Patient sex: M
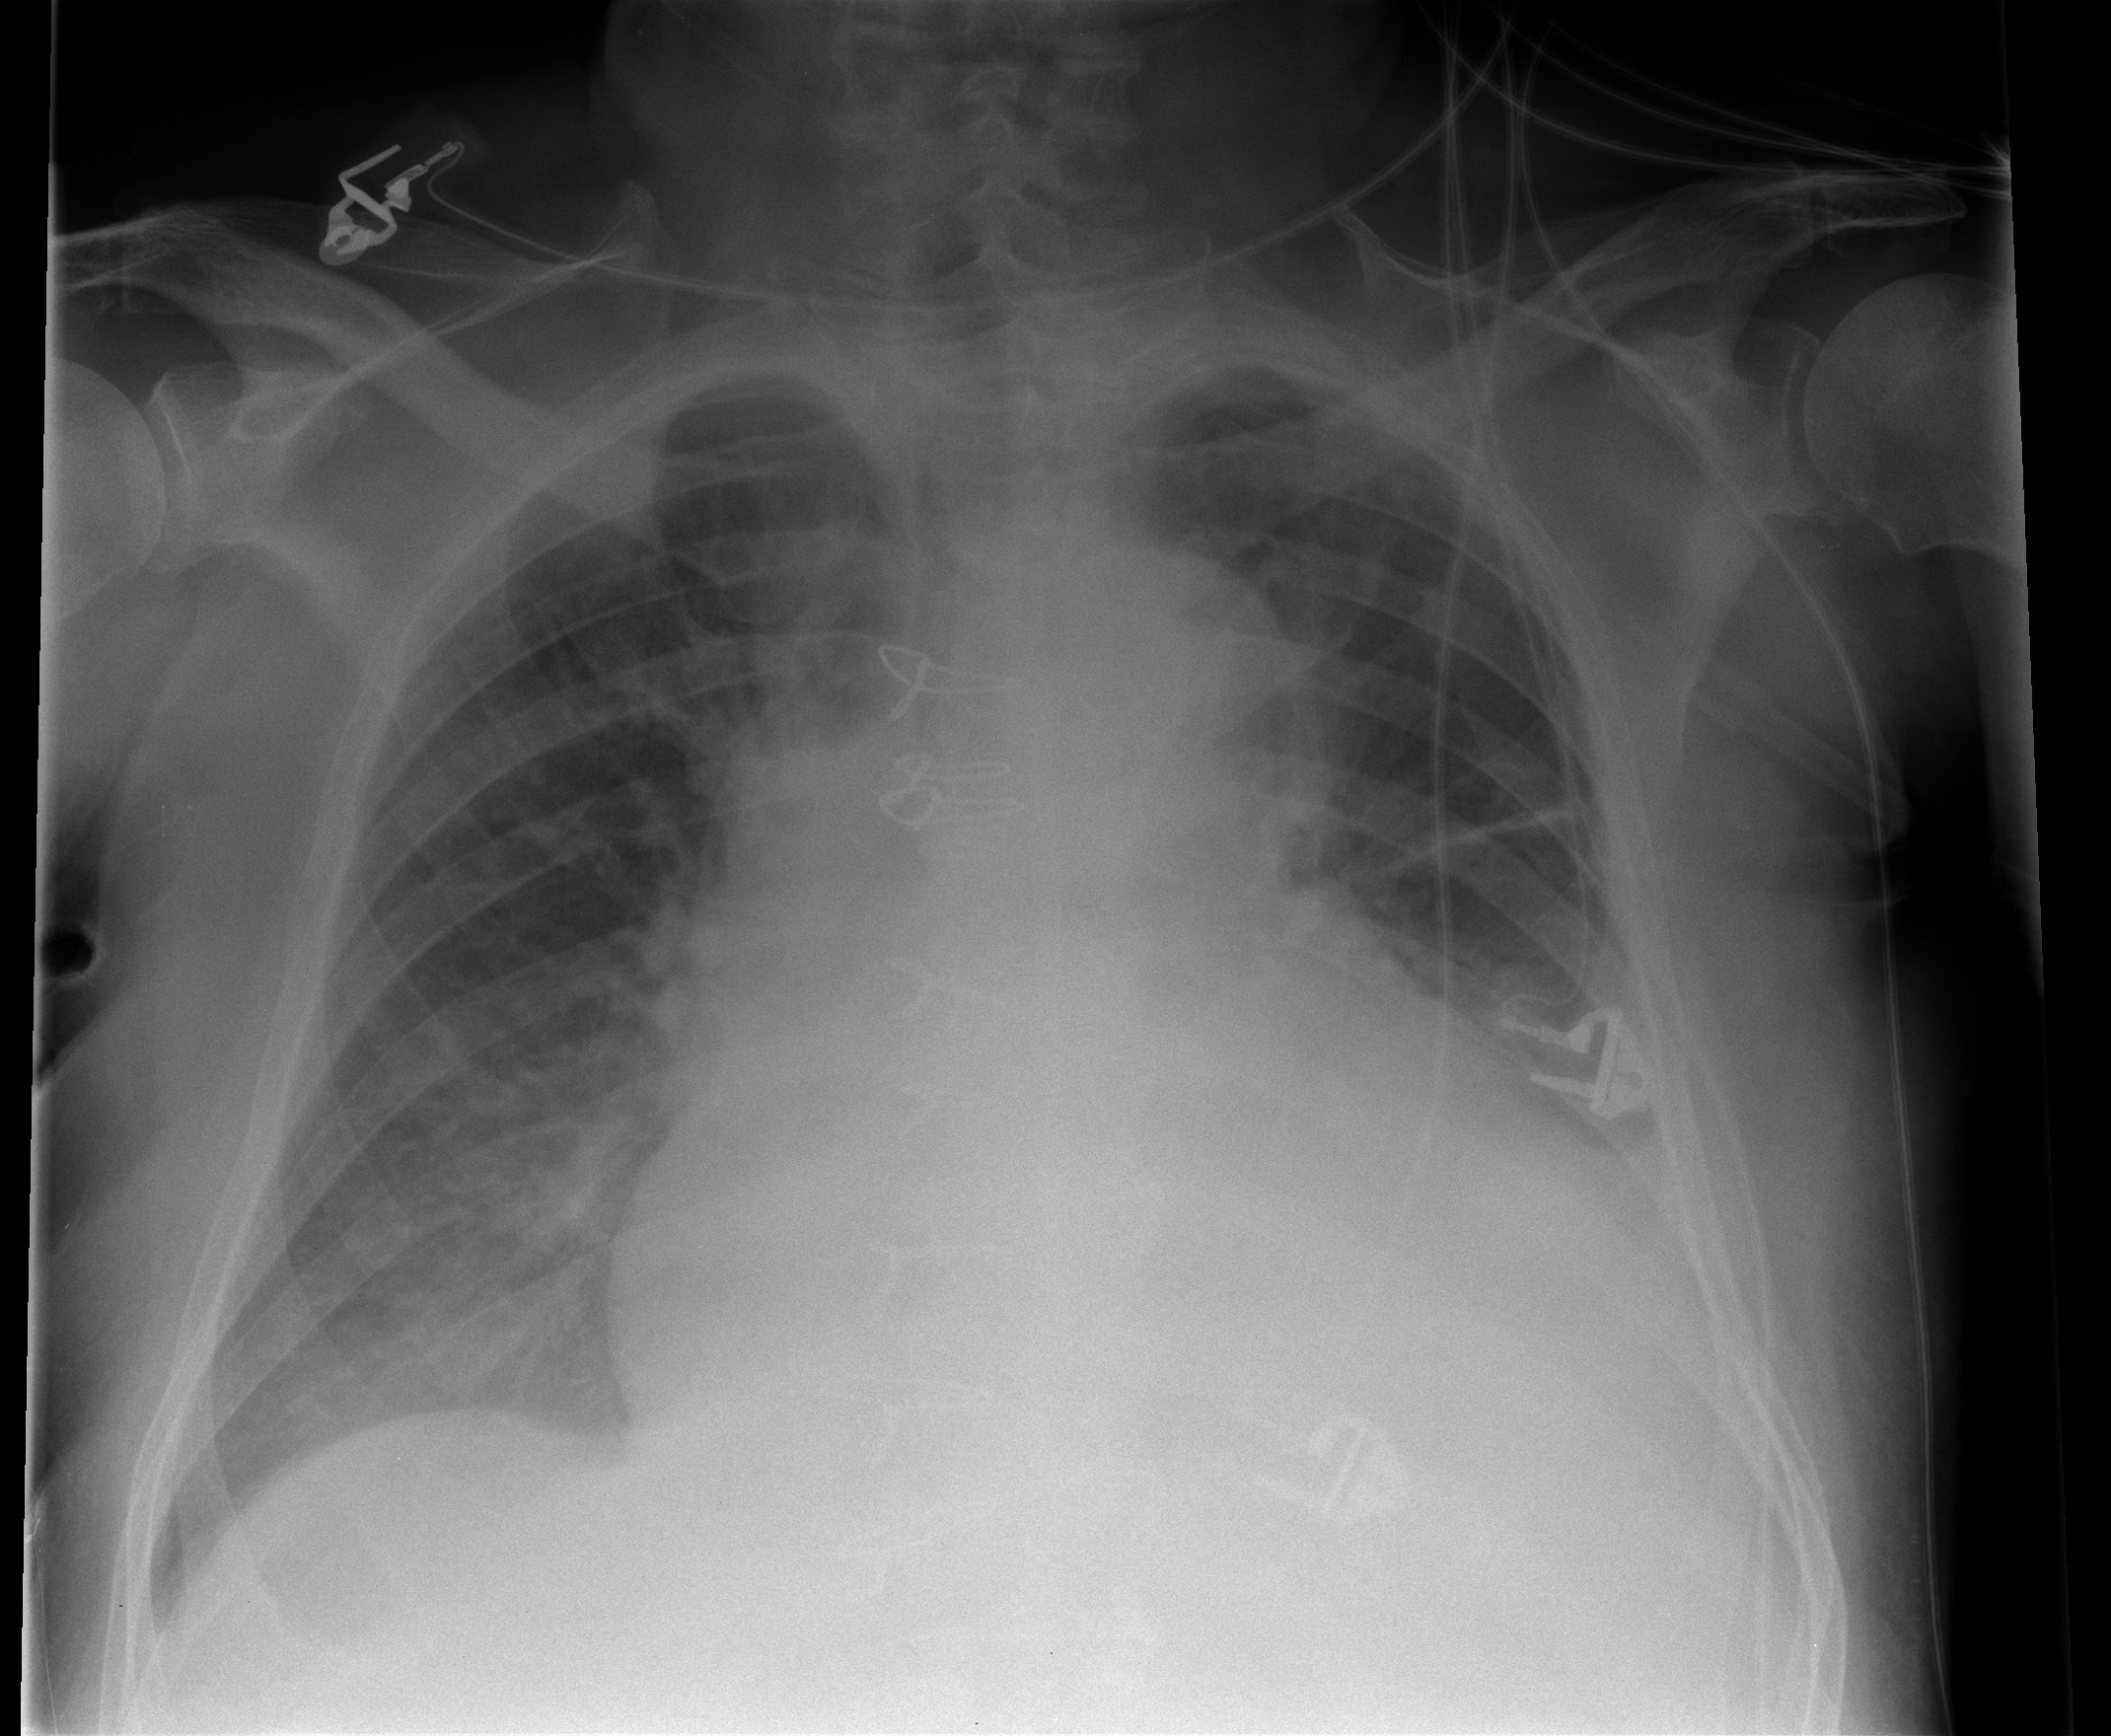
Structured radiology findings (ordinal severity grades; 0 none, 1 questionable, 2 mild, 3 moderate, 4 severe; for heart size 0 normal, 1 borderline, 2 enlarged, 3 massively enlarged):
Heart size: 3
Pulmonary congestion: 3
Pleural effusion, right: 1
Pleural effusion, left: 2
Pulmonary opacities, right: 0
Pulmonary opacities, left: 0
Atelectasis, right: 2
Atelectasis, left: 2